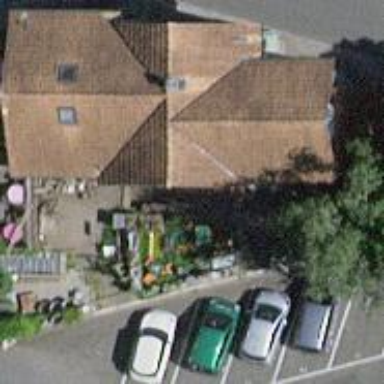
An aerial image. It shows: Retail building.